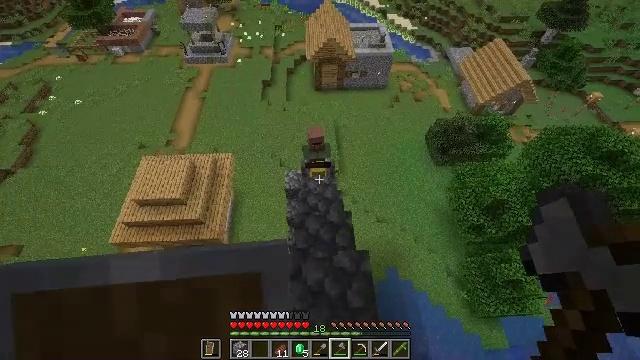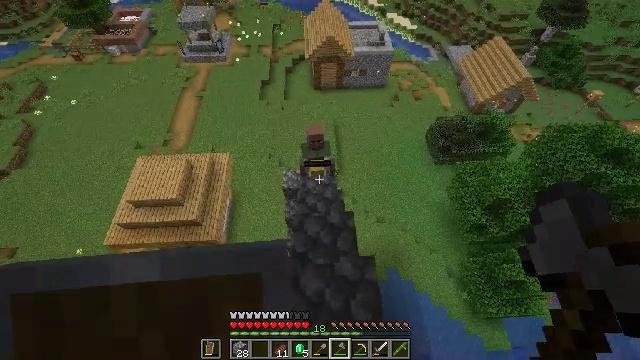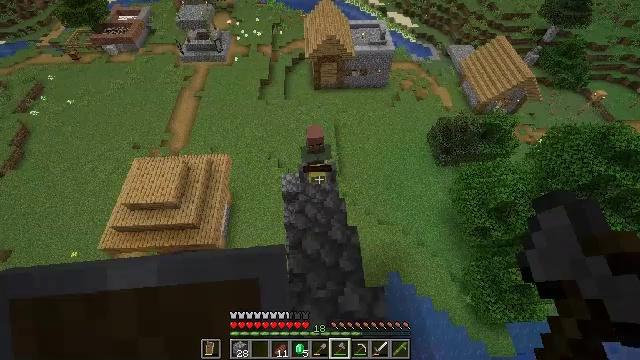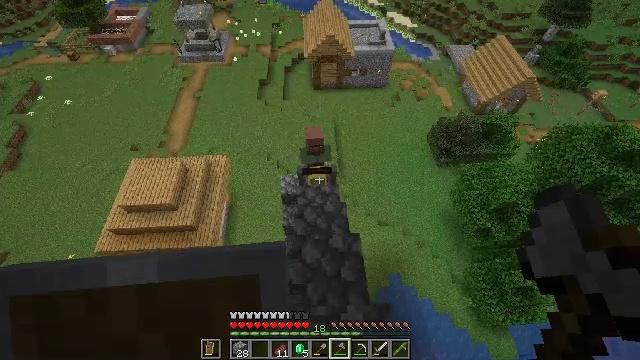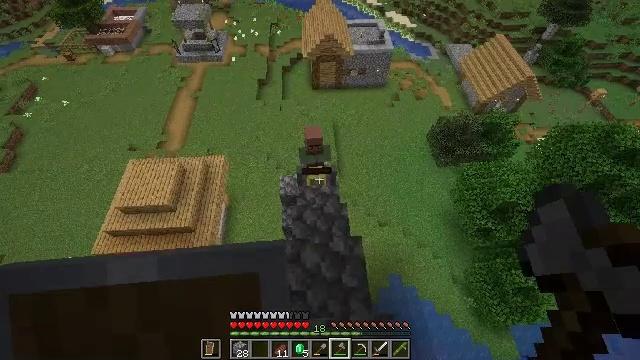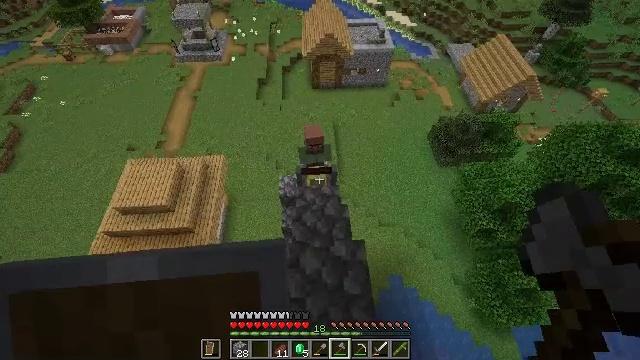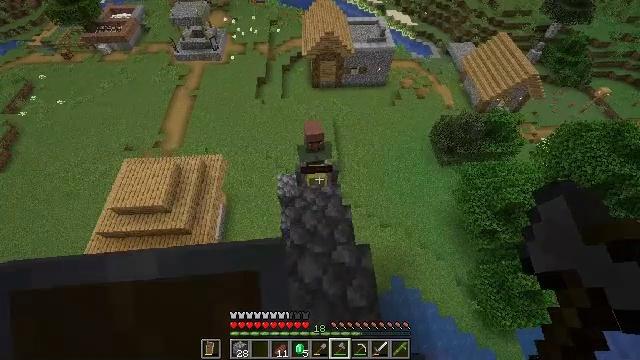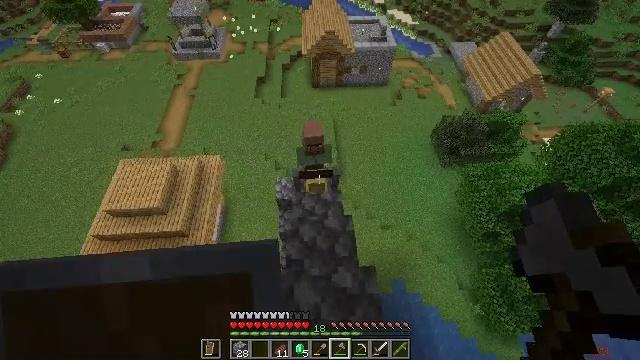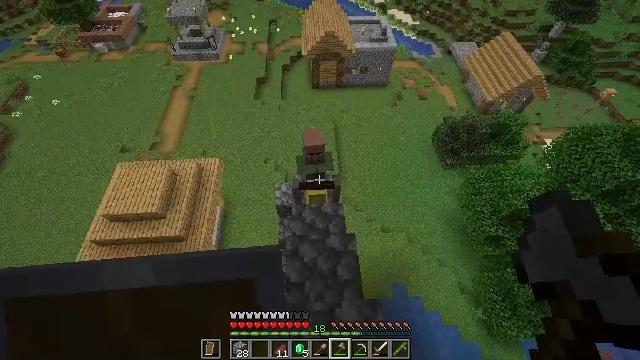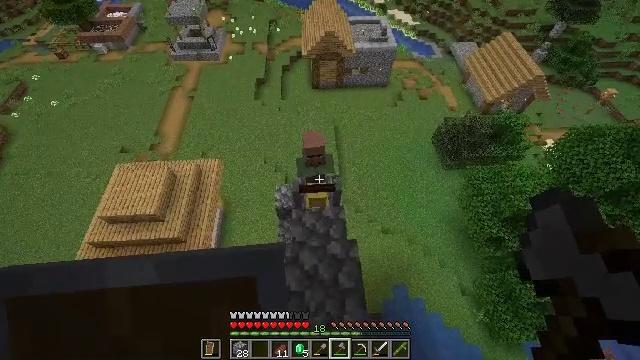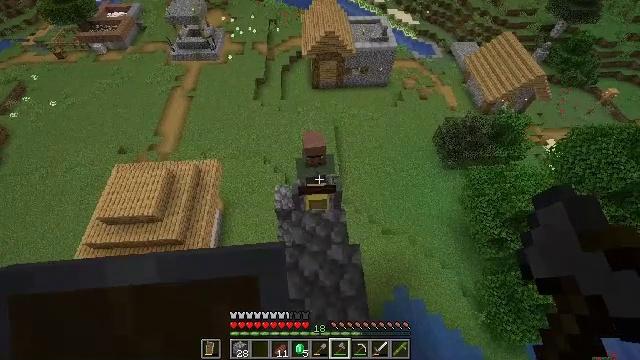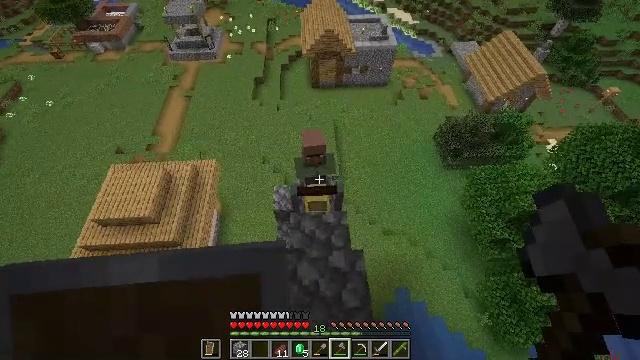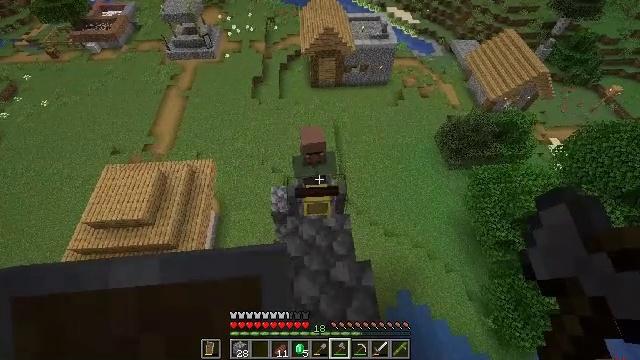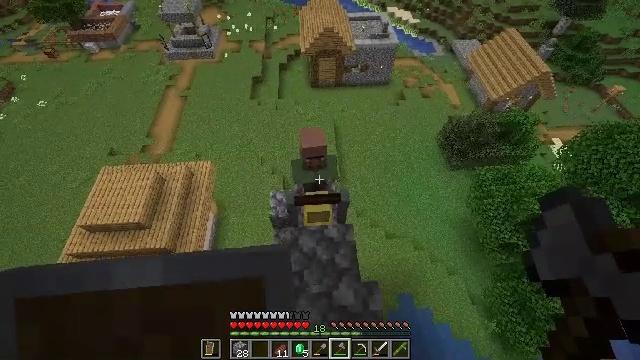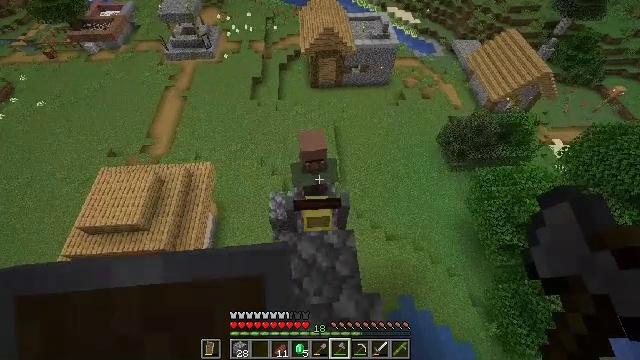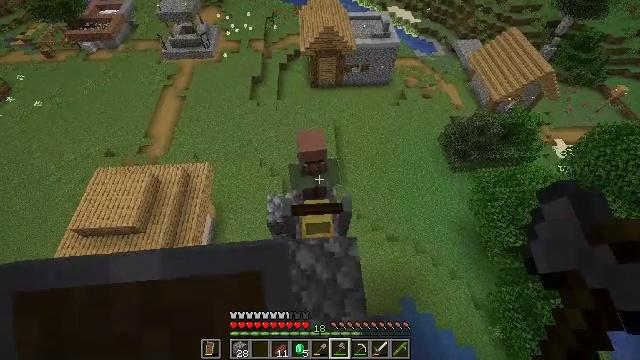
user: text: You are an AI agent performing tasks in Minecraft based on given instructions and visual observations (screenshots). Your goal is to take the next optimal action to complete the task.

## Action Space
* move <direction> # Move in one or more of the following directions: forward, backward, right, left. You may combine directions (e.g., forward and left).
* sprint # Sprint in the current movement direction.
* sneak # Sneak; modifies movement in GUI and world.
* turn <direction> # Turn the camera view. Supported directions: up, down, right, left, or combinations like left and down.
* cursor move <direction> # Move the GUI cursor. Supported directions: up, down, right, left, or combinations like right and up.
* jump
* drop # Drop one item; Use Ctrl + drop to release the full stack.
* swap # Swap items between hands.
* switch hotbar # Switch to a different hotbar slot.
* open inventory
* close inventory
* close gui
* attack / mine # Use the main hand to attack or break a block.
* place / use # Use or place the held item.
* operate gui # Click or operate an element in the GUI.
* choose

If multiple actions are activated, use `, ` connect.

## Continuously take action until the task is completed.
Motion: motion action
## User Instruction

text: Eliminate the villager.
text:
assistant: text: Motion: move forward
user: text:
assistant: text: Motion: move forward
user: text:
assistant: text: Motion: move forward
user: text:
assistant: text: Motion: move forward
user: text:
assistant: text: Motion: move forward
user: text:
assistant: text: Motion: move forward
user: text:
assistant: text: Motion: move forward
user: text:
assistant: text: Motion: move forward
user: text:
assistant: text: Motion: move forward
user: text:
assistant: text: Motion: move forward
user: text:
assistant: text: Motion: move forward
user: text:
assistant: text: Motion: move forward
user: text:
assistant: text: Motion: move forward
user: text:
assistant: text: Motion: move forward
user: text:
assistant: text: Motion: move forward
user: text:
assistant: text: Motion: move forward
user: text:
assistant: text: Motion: move forward
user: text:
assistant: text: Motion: move forward
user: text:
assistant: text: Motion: move forward
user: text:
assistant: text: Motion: move forward
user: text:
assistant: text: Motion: move forward
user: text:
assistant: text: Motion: move forward
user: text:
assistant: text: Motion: move forward
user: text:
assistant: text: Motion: move forward
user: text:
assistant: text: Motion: move forward
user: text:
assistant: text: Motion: no_op
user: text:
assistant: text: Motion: no_op
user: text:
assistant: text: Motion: no_op
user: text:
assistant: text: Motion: no_op
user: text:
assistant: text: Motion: no_op